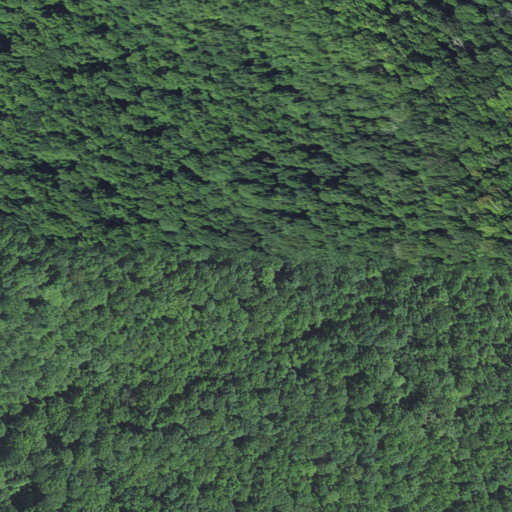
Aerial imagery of ridge(s) in North Carolina named Middle Ridge containing only deciduous forest